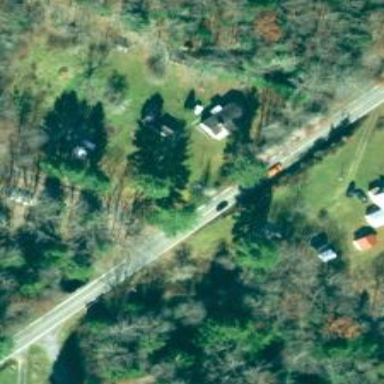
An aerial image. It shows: Secondary road.